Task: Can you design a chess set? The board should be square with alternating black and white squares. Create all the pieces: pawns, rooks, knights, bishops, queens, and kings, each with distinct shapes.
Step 5167:
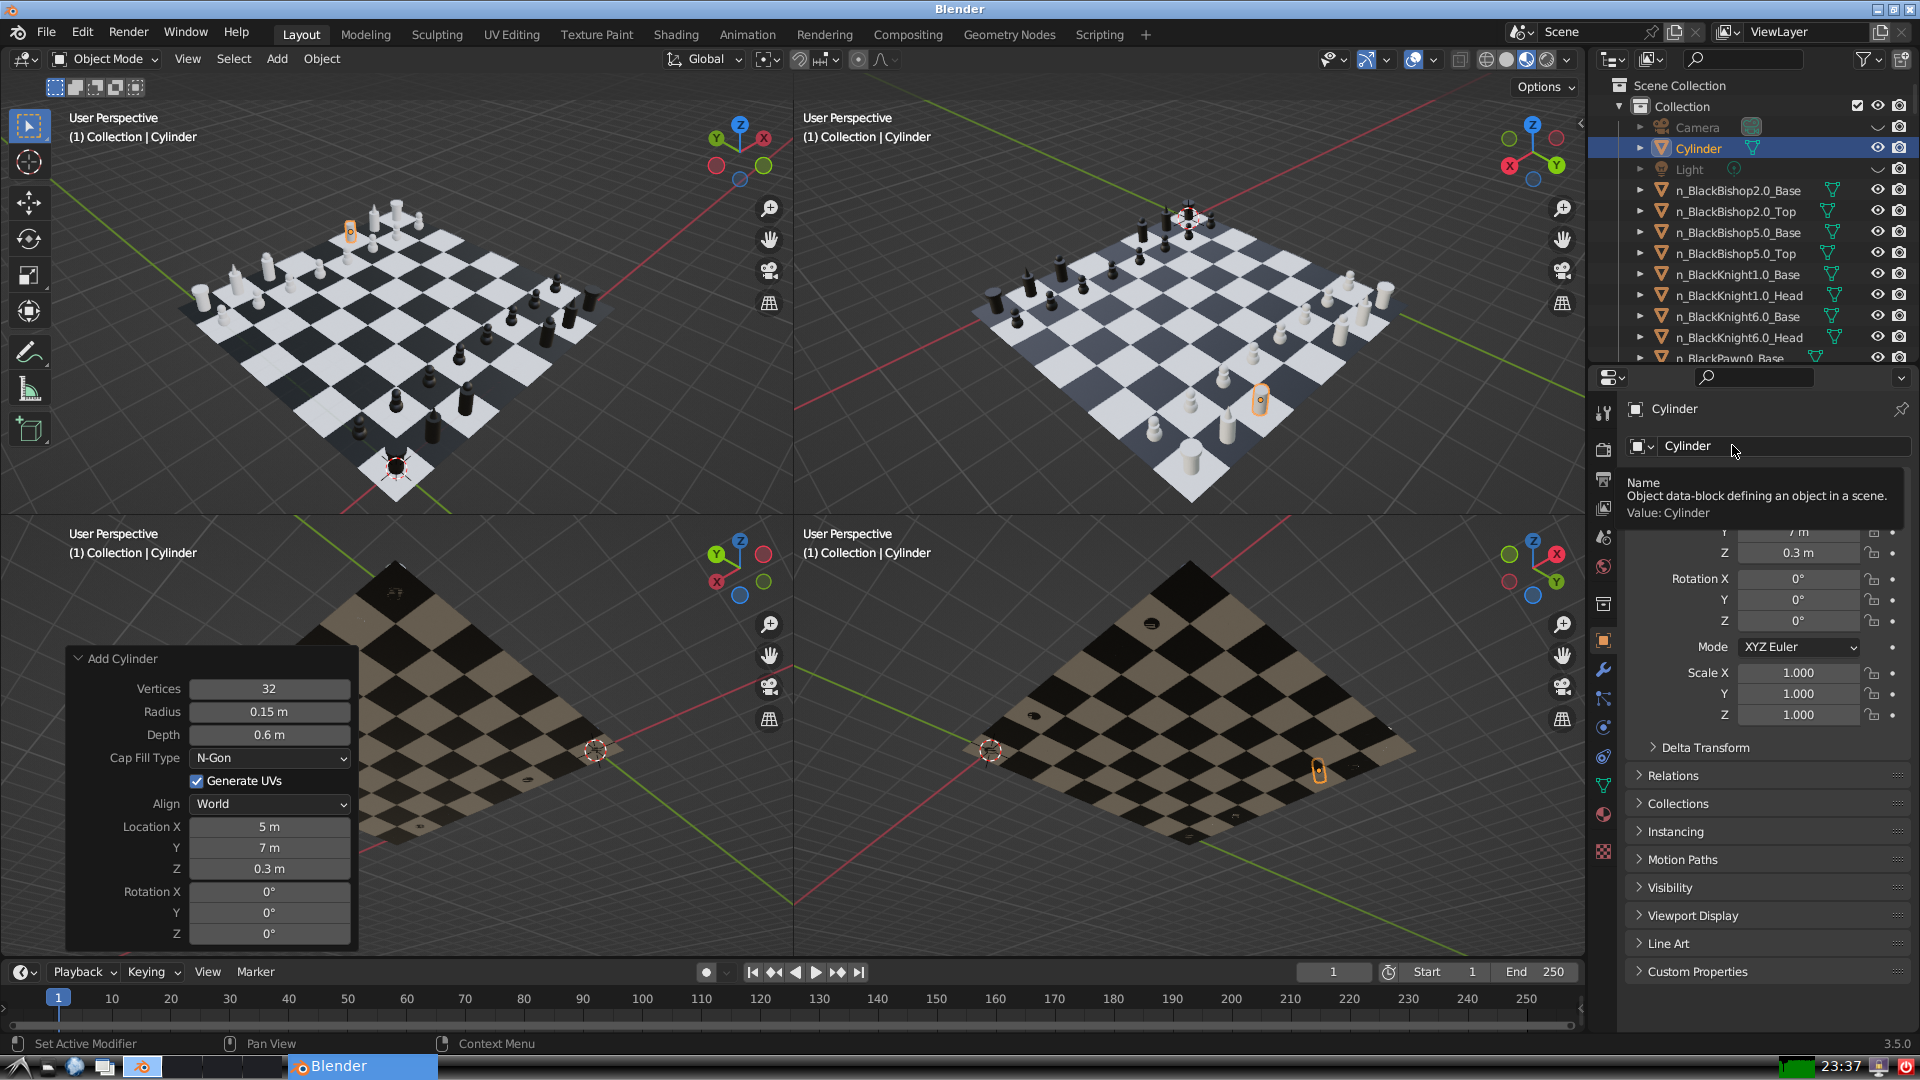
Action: click: no